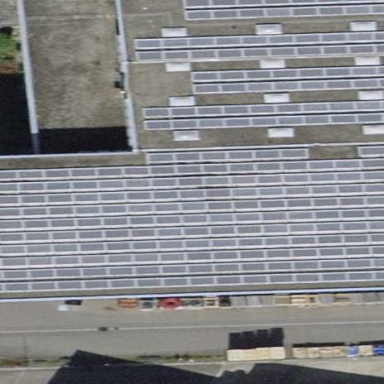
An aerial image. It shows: Solar power generator.